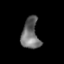
Tissue: lung
Cell type: Epithelial cells
Senescence score: 0.2228
Nuclear area (px): 528
Mean DAPI intensity: 109.502